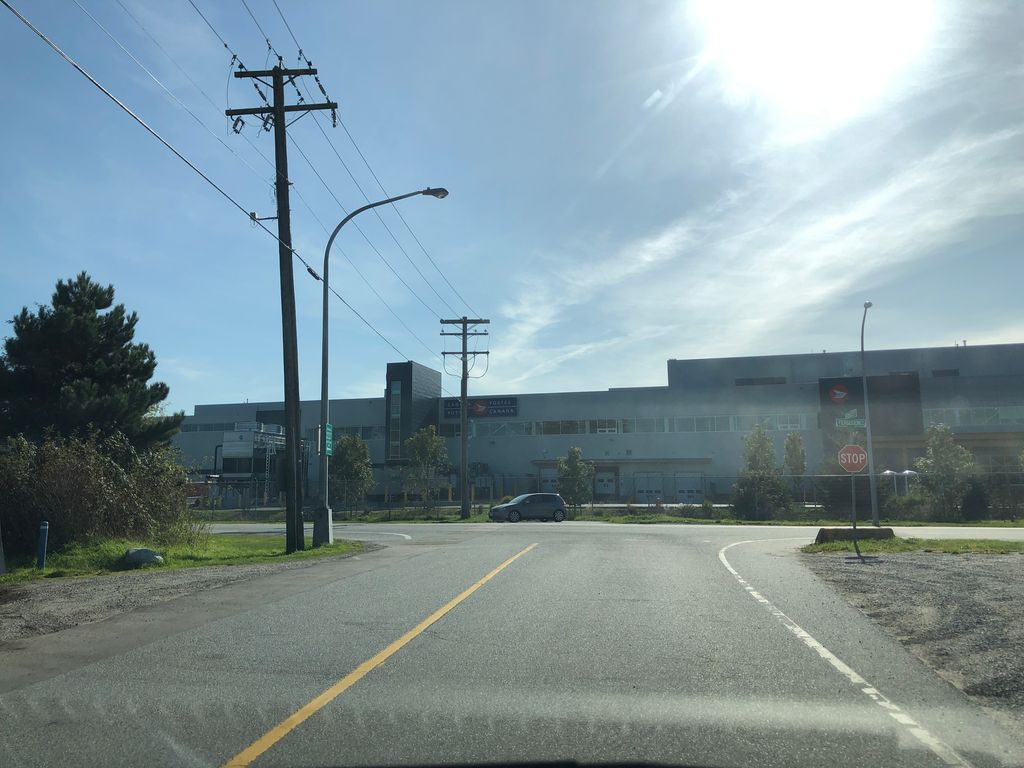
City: vancouver